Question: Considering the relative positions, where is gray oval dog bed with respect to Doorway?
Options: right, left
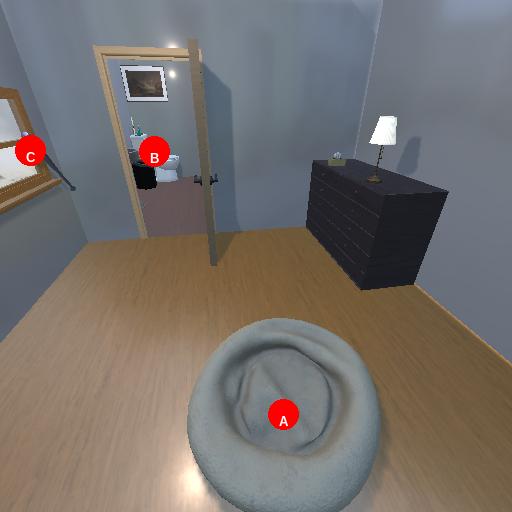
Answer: right